Interaction volume radius: 10 \u00c5
Interaction volume height: 10 \u00c5
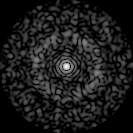
Disorder parameter: 0.8617